Interaction volume radius: 10 \u00c5
Interaction volume height: 20 \u00c5
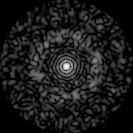
Disorder parameter: 0.8195